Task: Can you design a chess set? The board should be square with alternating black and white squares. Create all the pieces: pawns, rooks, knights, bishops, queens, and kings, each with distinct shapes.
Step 4804:
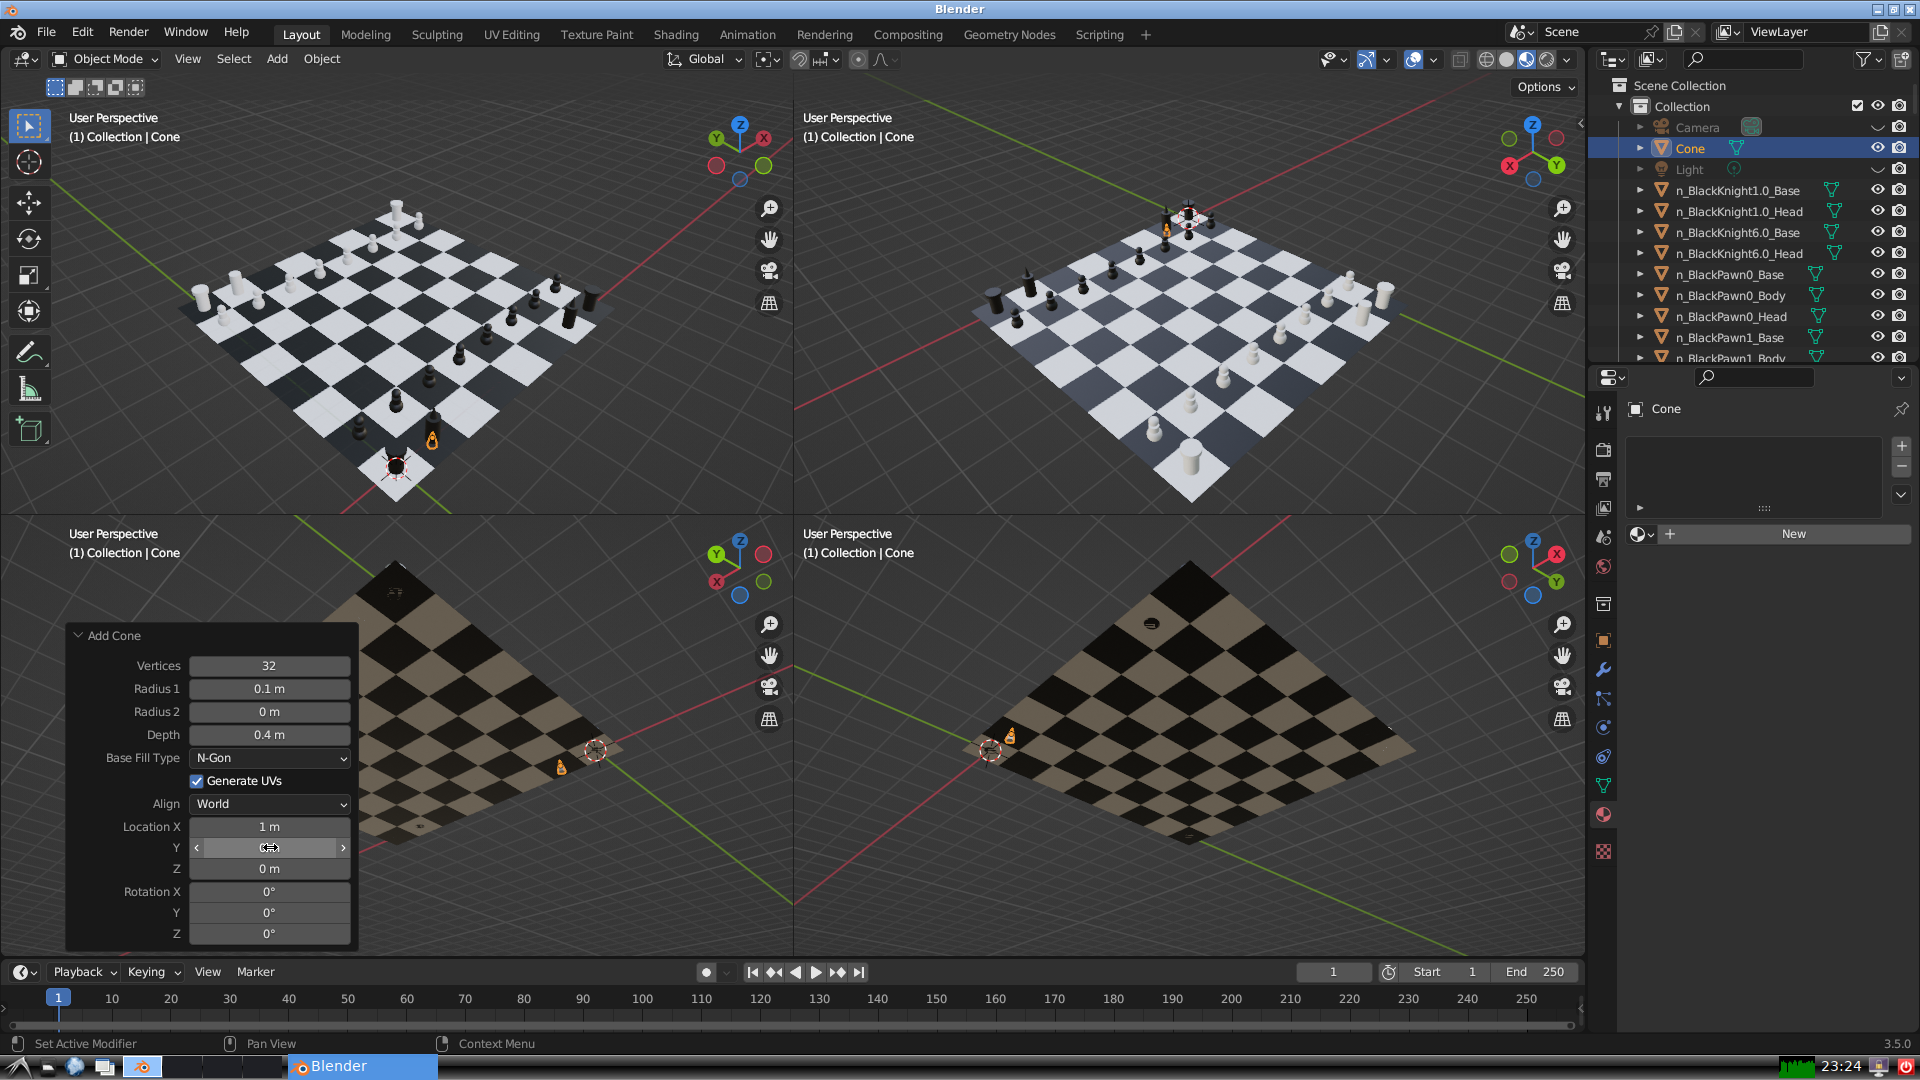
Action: click: no